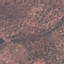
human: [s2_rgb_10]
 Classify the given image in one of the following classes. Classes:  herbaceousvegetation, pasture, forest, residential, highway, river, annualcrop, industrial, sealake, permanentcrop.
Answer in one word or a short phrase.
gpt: PermanentCrop